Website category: book
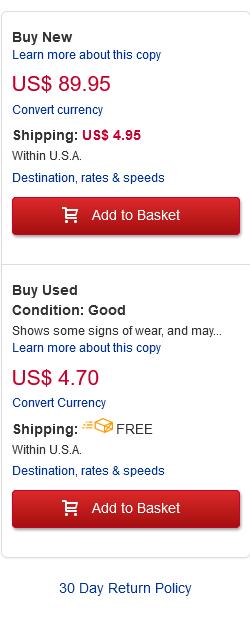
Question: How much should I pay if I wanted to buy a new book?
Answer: US$ 89.95

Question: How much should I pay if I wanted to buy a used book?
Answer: US$ 4.70

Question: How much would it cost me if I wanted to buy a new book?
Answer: US$ 89.95

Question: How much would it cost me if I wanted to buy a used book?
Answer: US$ 4.70

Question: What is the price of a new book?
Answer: US$ 89.95

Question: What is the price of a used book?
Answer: US$ 4.70

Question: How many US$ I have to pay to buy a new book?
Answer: US$ 89.95

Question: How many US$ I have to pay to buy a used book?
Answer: US$ 4.70

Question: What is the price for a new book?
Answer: US$ 89.95

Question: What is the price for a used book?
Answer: US$ 4.70

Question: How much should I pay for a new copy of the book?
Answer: US$ 89.95

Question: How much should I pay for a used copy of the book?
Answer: US$ 4.70

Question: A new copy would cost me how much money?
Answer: US$ 89.95

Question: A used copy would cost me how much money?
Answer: US$ 4.70

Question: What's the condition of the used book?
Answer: Good

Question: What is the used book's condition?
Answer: Good

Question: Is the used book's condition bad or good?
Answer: Good

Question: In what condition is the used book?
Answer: Good

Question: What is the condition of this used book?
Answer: Good

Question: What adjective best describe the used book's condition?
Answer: Good

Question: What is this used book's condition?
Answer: Good

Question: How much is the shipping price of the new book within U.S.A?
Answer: US$ 4.95

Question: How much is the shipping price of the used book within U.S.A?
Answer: FREE

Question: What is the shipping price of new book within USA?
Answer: US$ 4.95

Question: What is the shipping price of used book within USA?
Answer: FREE

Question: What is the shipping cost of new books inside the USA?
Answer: US$ 4.95

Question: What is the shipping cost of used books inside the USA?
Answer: FREE

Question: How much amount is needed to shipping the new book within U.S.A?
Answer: US$ 4.95

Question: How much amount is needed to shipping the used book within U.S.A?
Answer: FREE

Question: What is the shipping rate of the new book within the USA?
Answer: US$ 4.95

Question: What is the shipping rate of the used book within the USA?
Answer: FREE

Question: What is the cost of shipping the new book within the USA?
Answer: US$ 4.95

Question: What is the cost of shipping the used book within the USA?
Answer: FREE

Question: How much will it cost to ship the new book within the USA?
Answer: US$ 4.95

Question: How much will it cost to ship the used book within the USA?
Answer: FREE